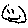
Label: smiley face